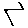
Label: zigzag